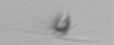
Label: Calciopappus